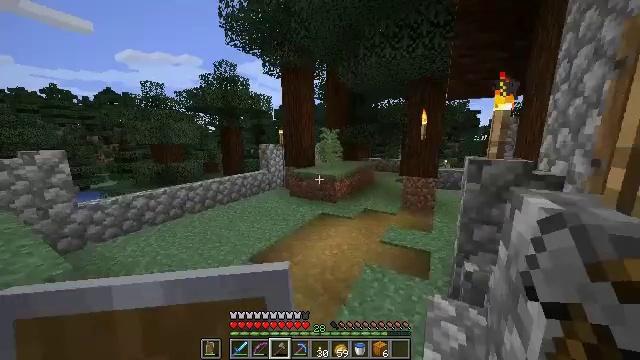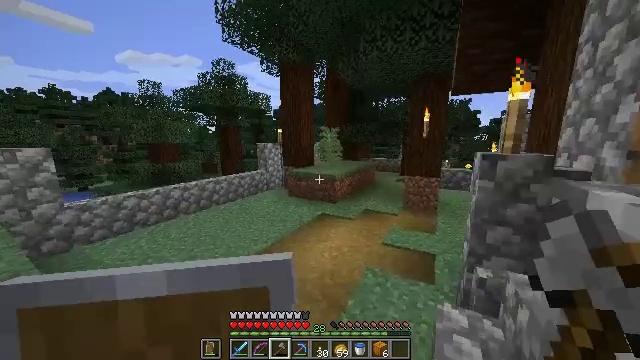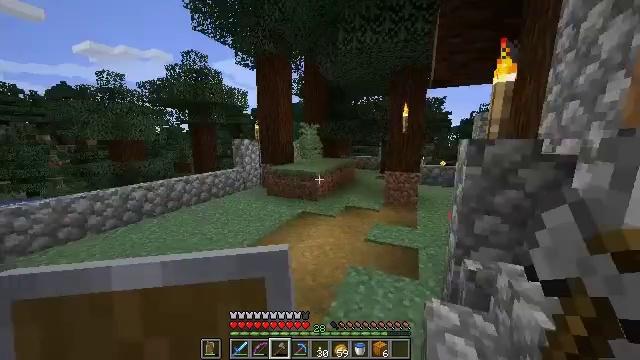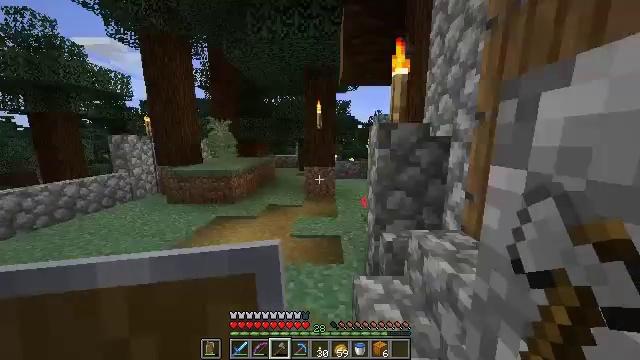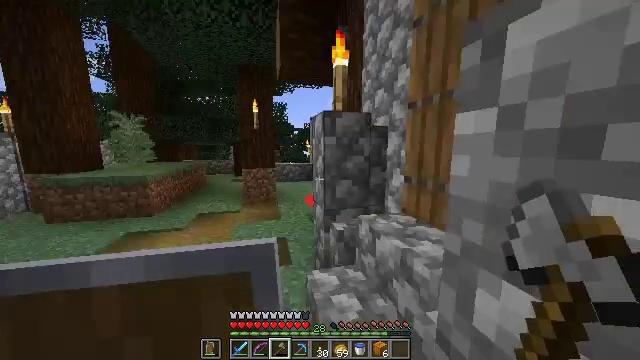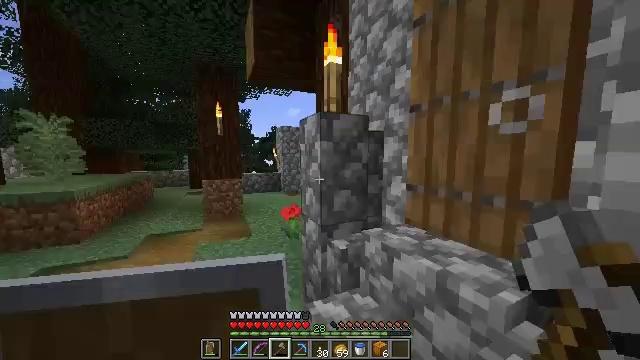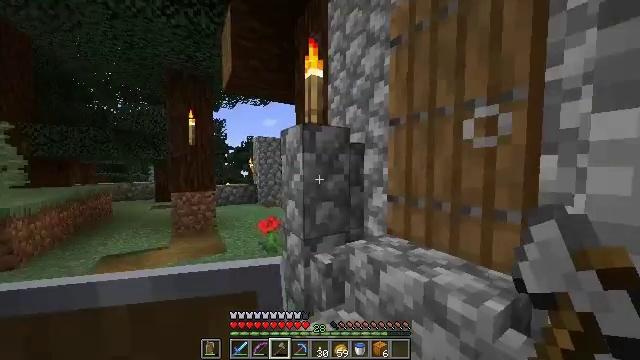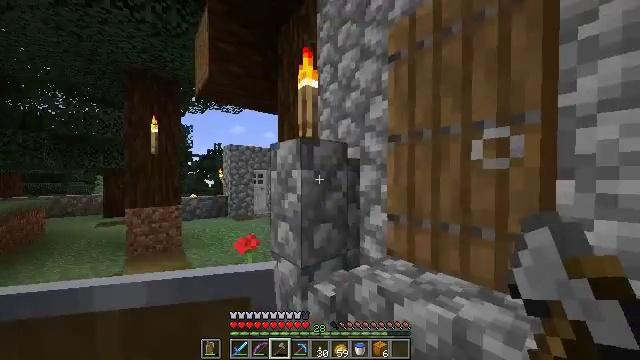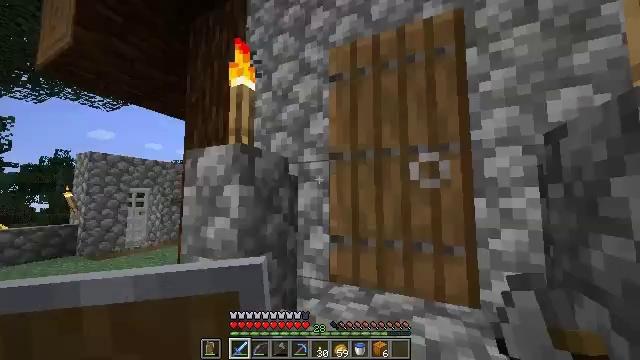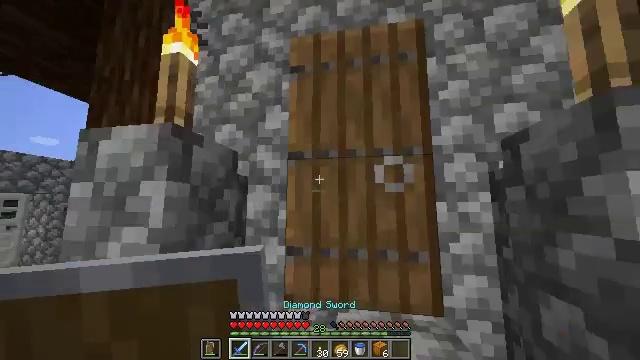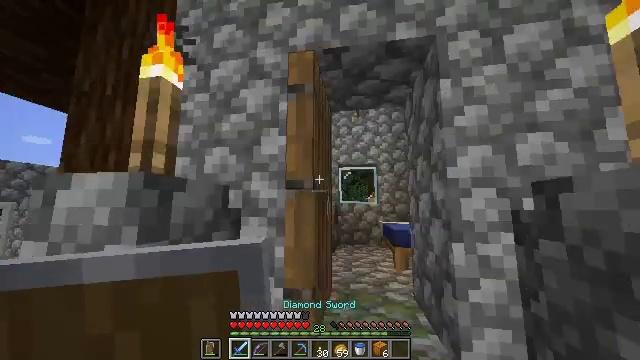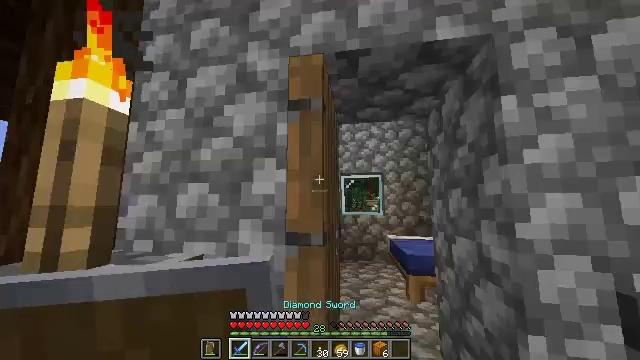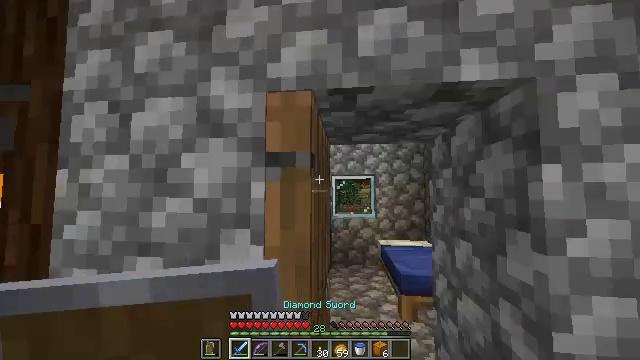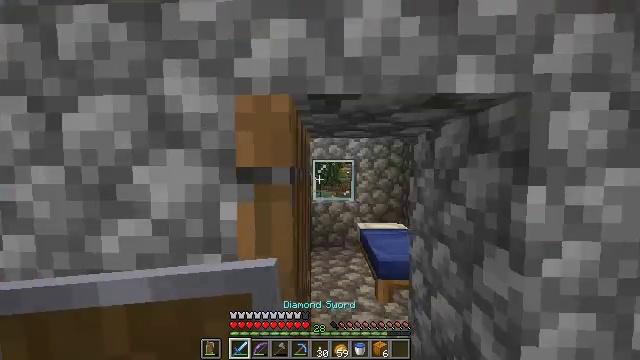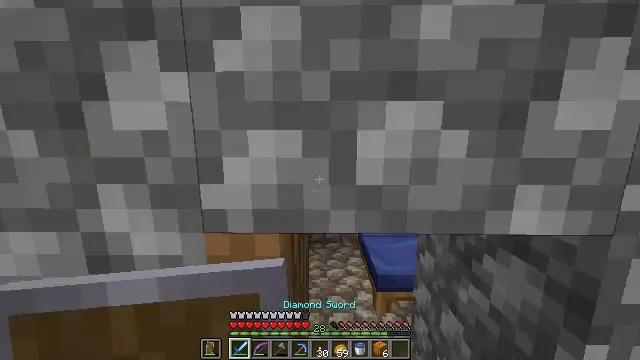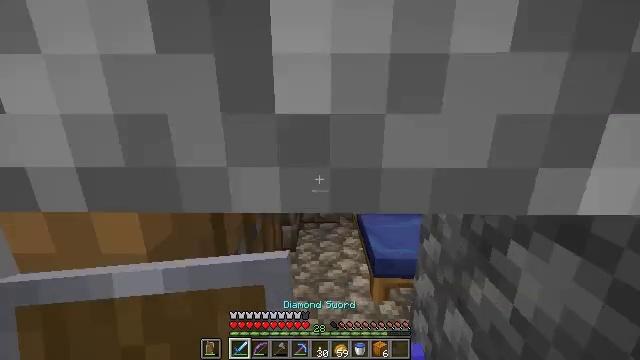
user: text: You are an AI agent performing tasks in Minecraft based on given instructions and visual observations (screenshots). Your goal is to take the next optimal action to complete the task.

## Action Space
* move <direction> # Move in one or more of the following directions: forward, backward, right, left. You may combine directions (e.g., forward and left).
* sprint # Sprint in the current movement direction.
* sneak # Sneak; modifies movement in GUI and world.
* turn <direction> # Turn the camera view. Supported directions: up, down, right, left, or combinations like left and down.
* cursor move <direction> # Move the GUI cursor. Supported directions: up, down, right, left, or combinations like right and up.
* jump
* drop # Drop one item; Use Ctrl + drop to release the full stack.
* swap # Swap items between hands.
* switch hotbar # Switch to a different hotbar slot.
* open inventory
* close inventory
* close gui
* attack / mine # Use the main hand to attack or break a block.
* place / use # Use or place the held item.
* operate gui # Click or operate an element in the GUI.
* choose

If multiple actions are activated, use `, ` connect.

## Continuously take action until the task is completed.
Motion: motion action
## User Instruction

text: Gather melon for food.
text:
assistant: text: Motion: move forward
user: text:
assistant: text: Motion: move forward and move left, turn right
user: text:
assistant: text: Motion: move forward and move left, turn right
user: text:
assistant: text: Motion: move forward and move left, turn right and up
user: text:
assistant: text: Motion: move forward and move left, turn right and up
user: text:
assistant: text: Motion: move forward and move left, turn right and up
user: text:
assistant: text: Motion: move forward and move left, turn right and up
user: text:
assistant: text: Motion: move forward, turn right and up, switch to hotbar 1
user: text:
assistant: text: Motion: move forward, turn right and up, switch to hotbar 1
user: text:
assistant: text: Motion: move forward, use / place
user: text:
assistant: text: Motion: move forward
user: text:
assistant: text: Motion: move forward, turn right and down
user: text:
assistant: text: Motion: move forward, turn right and down
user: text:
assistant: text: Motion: move forward and move right, turn down
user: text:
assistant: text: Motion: move forward and move right, turn down
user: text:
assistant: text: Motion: move forward and move right, turn left and down
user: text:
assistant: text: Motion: move forward, turn left and down
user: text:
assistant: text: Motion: move back, turn left
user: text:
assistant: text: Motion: move back, turn left
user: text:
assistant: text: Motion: move back, turn left
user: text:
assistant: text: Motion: move back and move left, use / place
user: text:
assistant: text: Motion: move back and move left, turn left, use / place
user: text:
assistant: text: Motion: move forward and move left, turn left
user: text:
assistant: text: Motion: move forward and move left, turn left
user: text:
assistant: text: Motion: move forward, turn left
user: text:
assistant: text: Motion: move forward, turn left
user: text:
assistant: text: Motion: move forward, turn left and down
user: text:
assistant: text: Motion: move forward, sprint, turn left and down
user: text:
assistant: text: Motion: move forward, sprint
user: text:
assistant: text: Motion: move forward, sprint, turn left and up